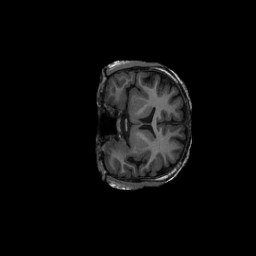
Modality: T1w
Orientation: coronal
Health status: ill
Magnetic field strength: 3 T